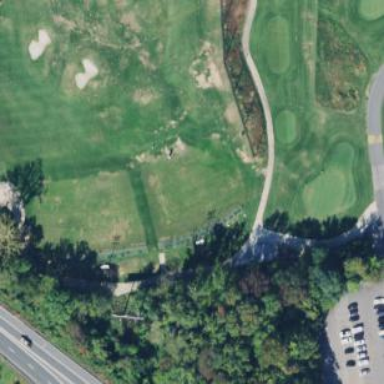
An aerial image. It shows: Rough grassy area used for golf.